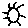
Label: sun